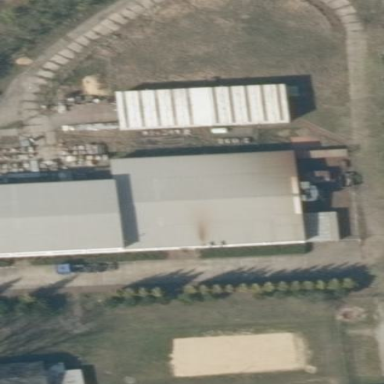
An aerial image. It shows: Industrial building.